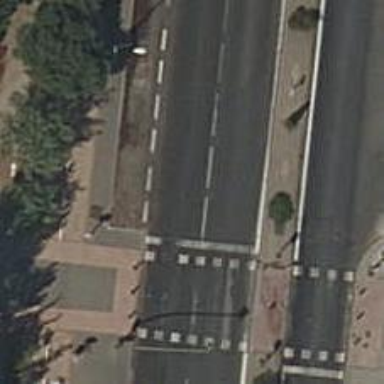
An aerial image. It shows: Road with traffic signals.